Question: this may sound stupid and i can be missing something important, but here it goes.
I'm migrating an old software from BDE to Firedac and i noticed some strange behaviors (XE6 VCL - Firedac ).
Imagine this:
We have a Query that has a simple sql (SQL1), this query is defined in design time and has all fields retrieved (3 fields - cod, des and img). In runtime, i execute this query, and check a cod field size, works great. Then i change the sql(SQL2) and proceed to check the new cod field size, this also works. But if i change again the sql to the SQL1 and check the size of cod field it assumes the same size of the second query field size.
I have tested it in a small project and this also happens, as follows.

( I placed 2 buttons and a label to check the size)
'''
procedure TForm1.SQL1Click(Sender: TObject);
begin
FDQuery1.Close;
FDQuery1.SQL.Clear;
FDQuery1.SQL.Text:='select grefcod as cod, grefdesc as des, grefimg as img from wtv';
FDQuery1.Open;
sLabelFX1.Caption:=IntToStr(FDQuery1.FindField('COD').Size);
end;
procedure TForm1.SQL2Click(Sender: TObject);
begin
FDQuery1.Close;
FDQuery1.SQL.Clear;
FDQuery1.SQL.Text:='select ATRBcod as cod, ATRBdes as des from wtv2 ';
FDQuery1.Open;
sLabelFX1.Caption:=IntToStr(FDQuery1.FindField('COD').Size);
end;
'''
First i call SQL1Click, cod size is 20;
Second i call SQL2Click, cod size is 5;
Last, i call again SQL1Click and cod size is 5 -> Wrong.
Edit: The Real size of SQL1 cod is 20 varchar, and the real size of SQL2 is 5 varchar .
Its strange, and sorry if i couldn't explain it better.
Anyway, if i delete the retrieved fields on design time the problem doesn't exist, and i just need to change the way i get the fields, but since this is a giant software, that is not something i would like to do.
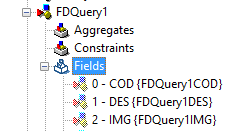
Answer: This issue was resolved by setting the Query option 'Update Persistent' to true on FieldOptions.
I dont really know if this behavior was intended but now its working.